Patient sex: M
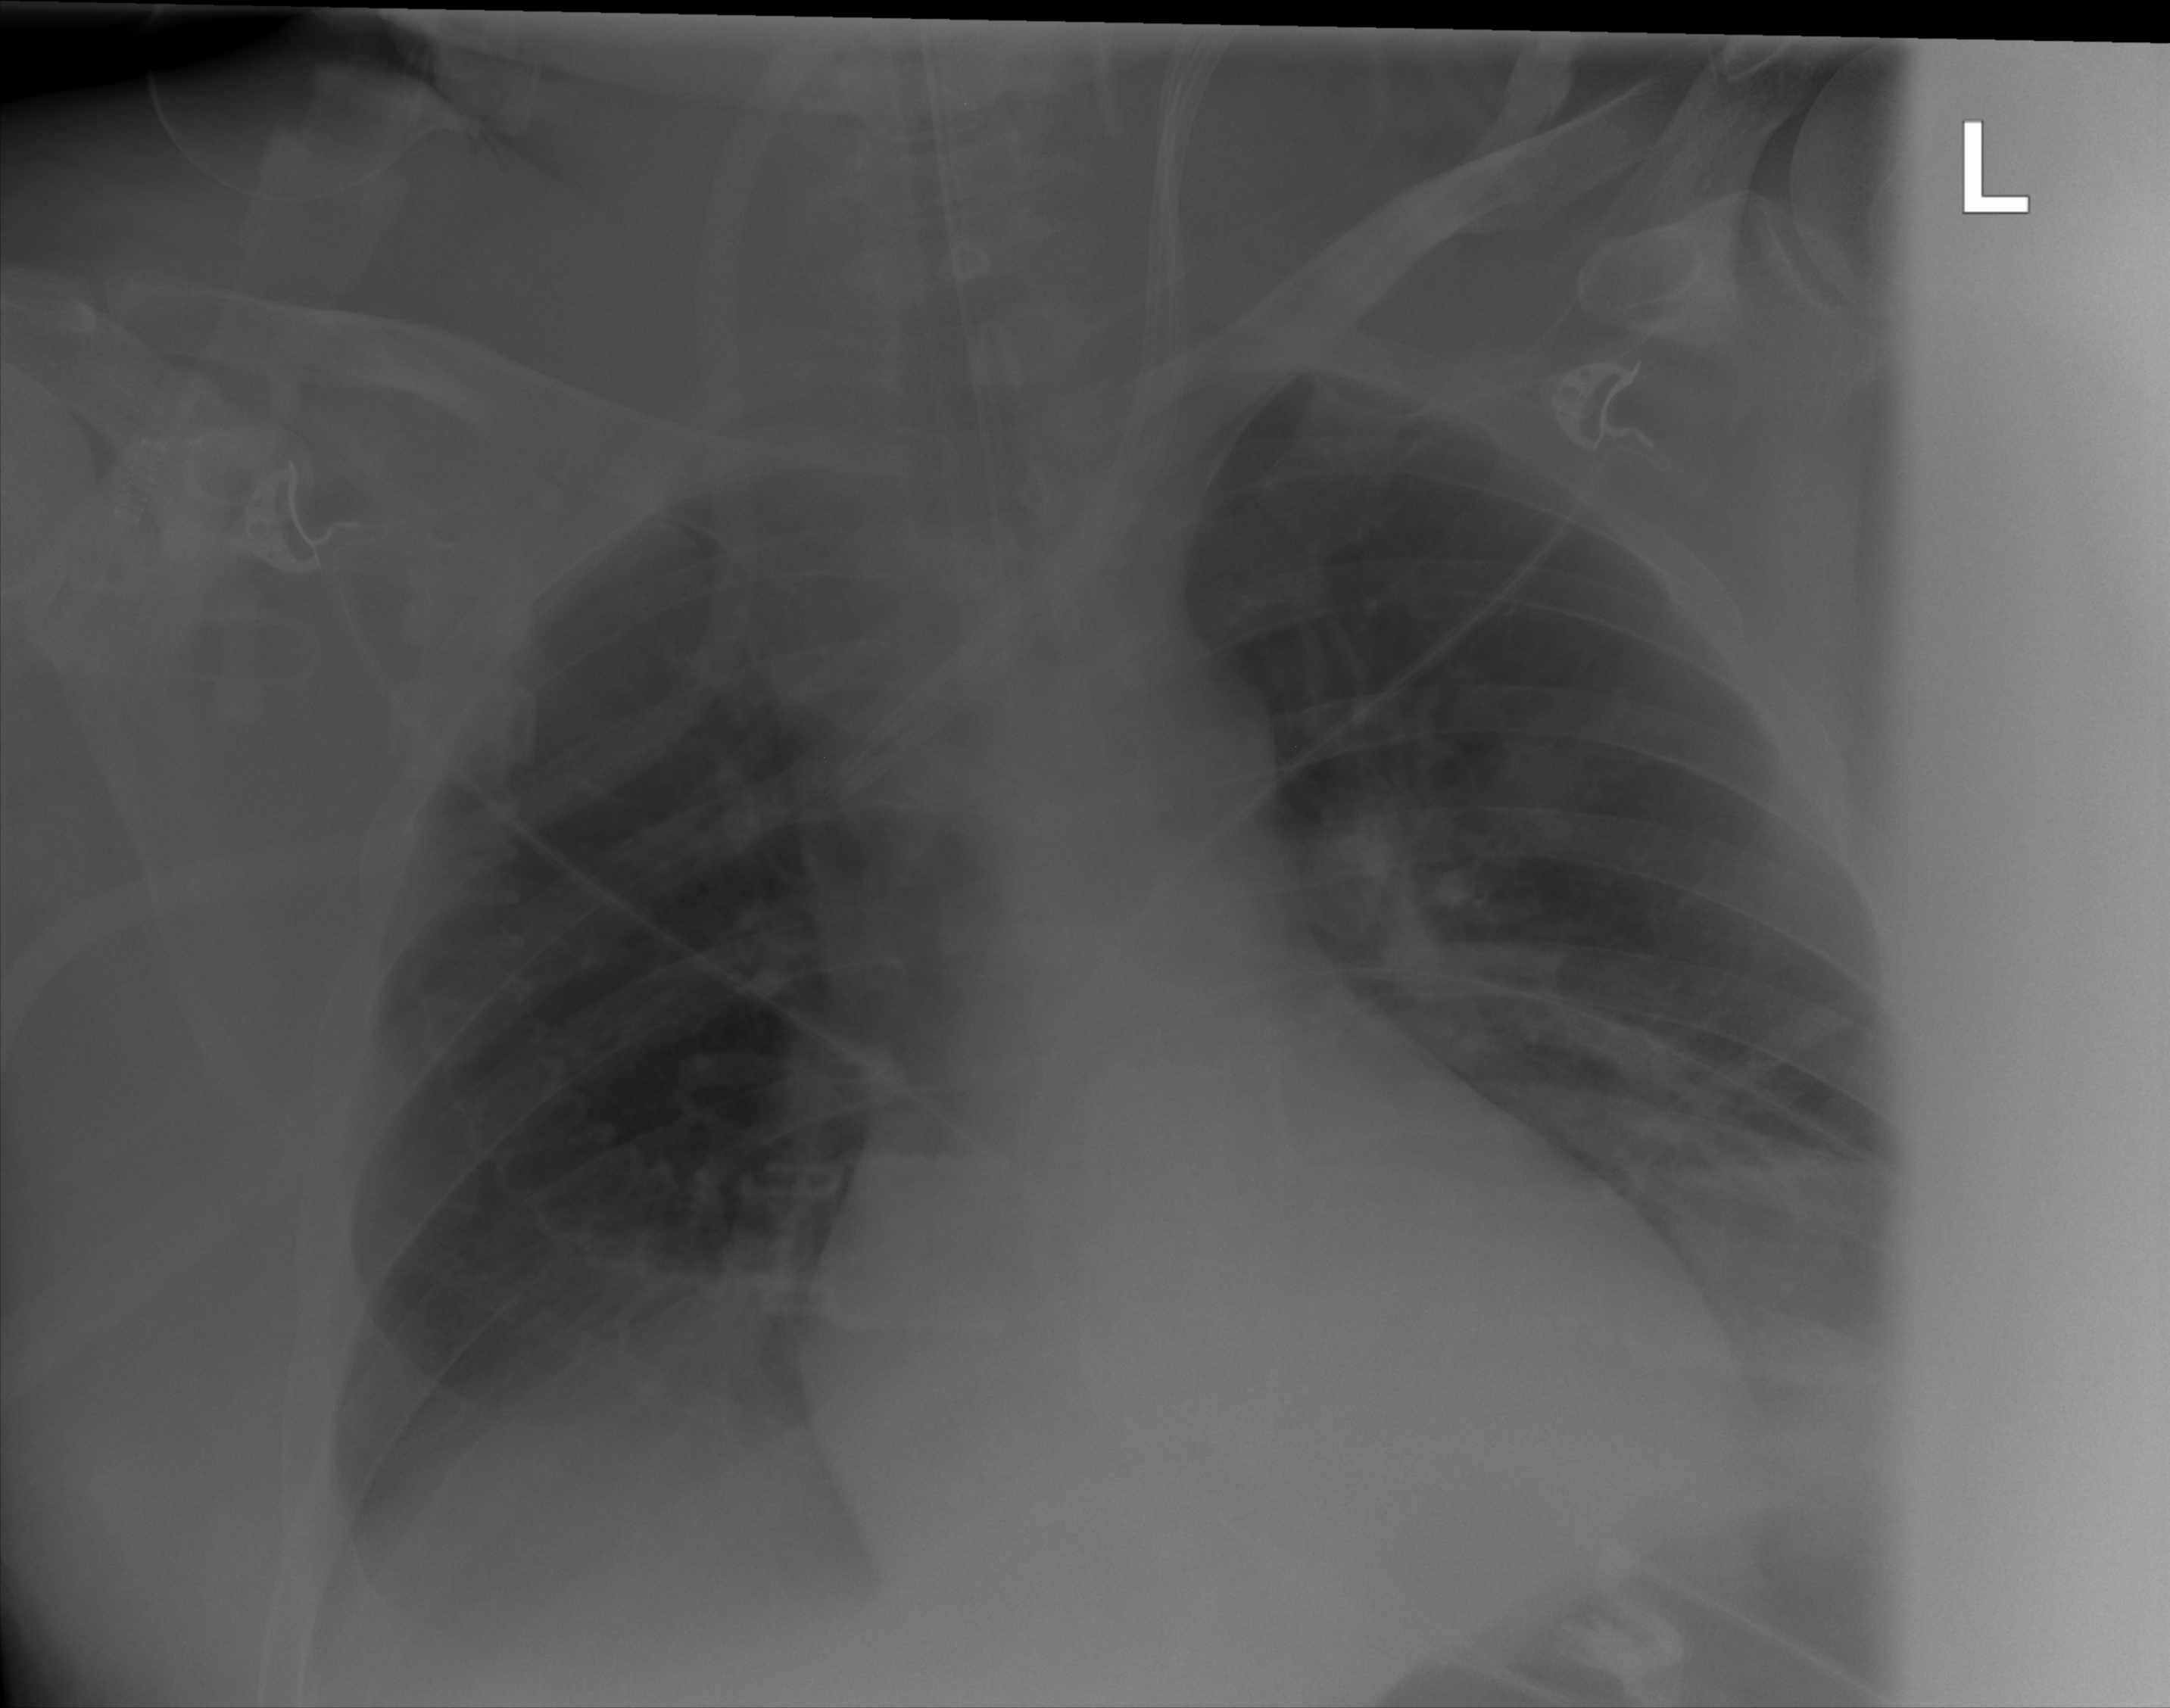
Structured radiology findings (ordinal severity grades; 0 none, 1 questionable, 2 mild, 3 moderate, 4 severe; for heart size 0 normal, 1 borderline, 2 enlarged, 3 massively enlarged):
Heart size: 0
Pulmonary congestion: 2
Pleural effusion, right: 2
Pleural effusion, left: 2
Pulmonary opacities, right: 0
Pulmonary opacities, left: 0
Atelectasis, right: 0
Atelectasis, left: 0